Aerial crown-view tile of a tropical tree (Barro Colorado Island, Panama), acquired 20241112:
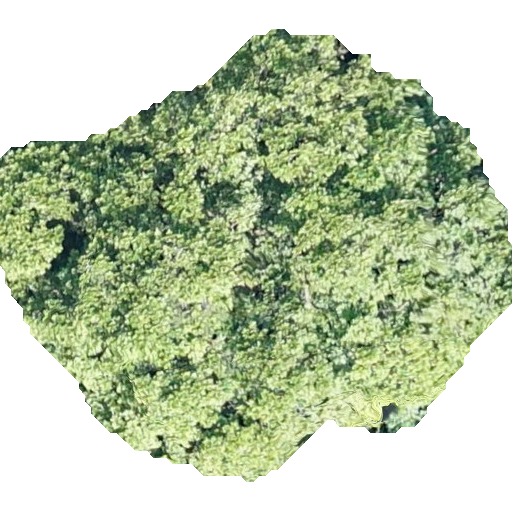
Species: Anacardium excelsum
GBIF accepted scientific name: Anacardium excelsum
Crown area: 252.595 m²